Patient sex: M
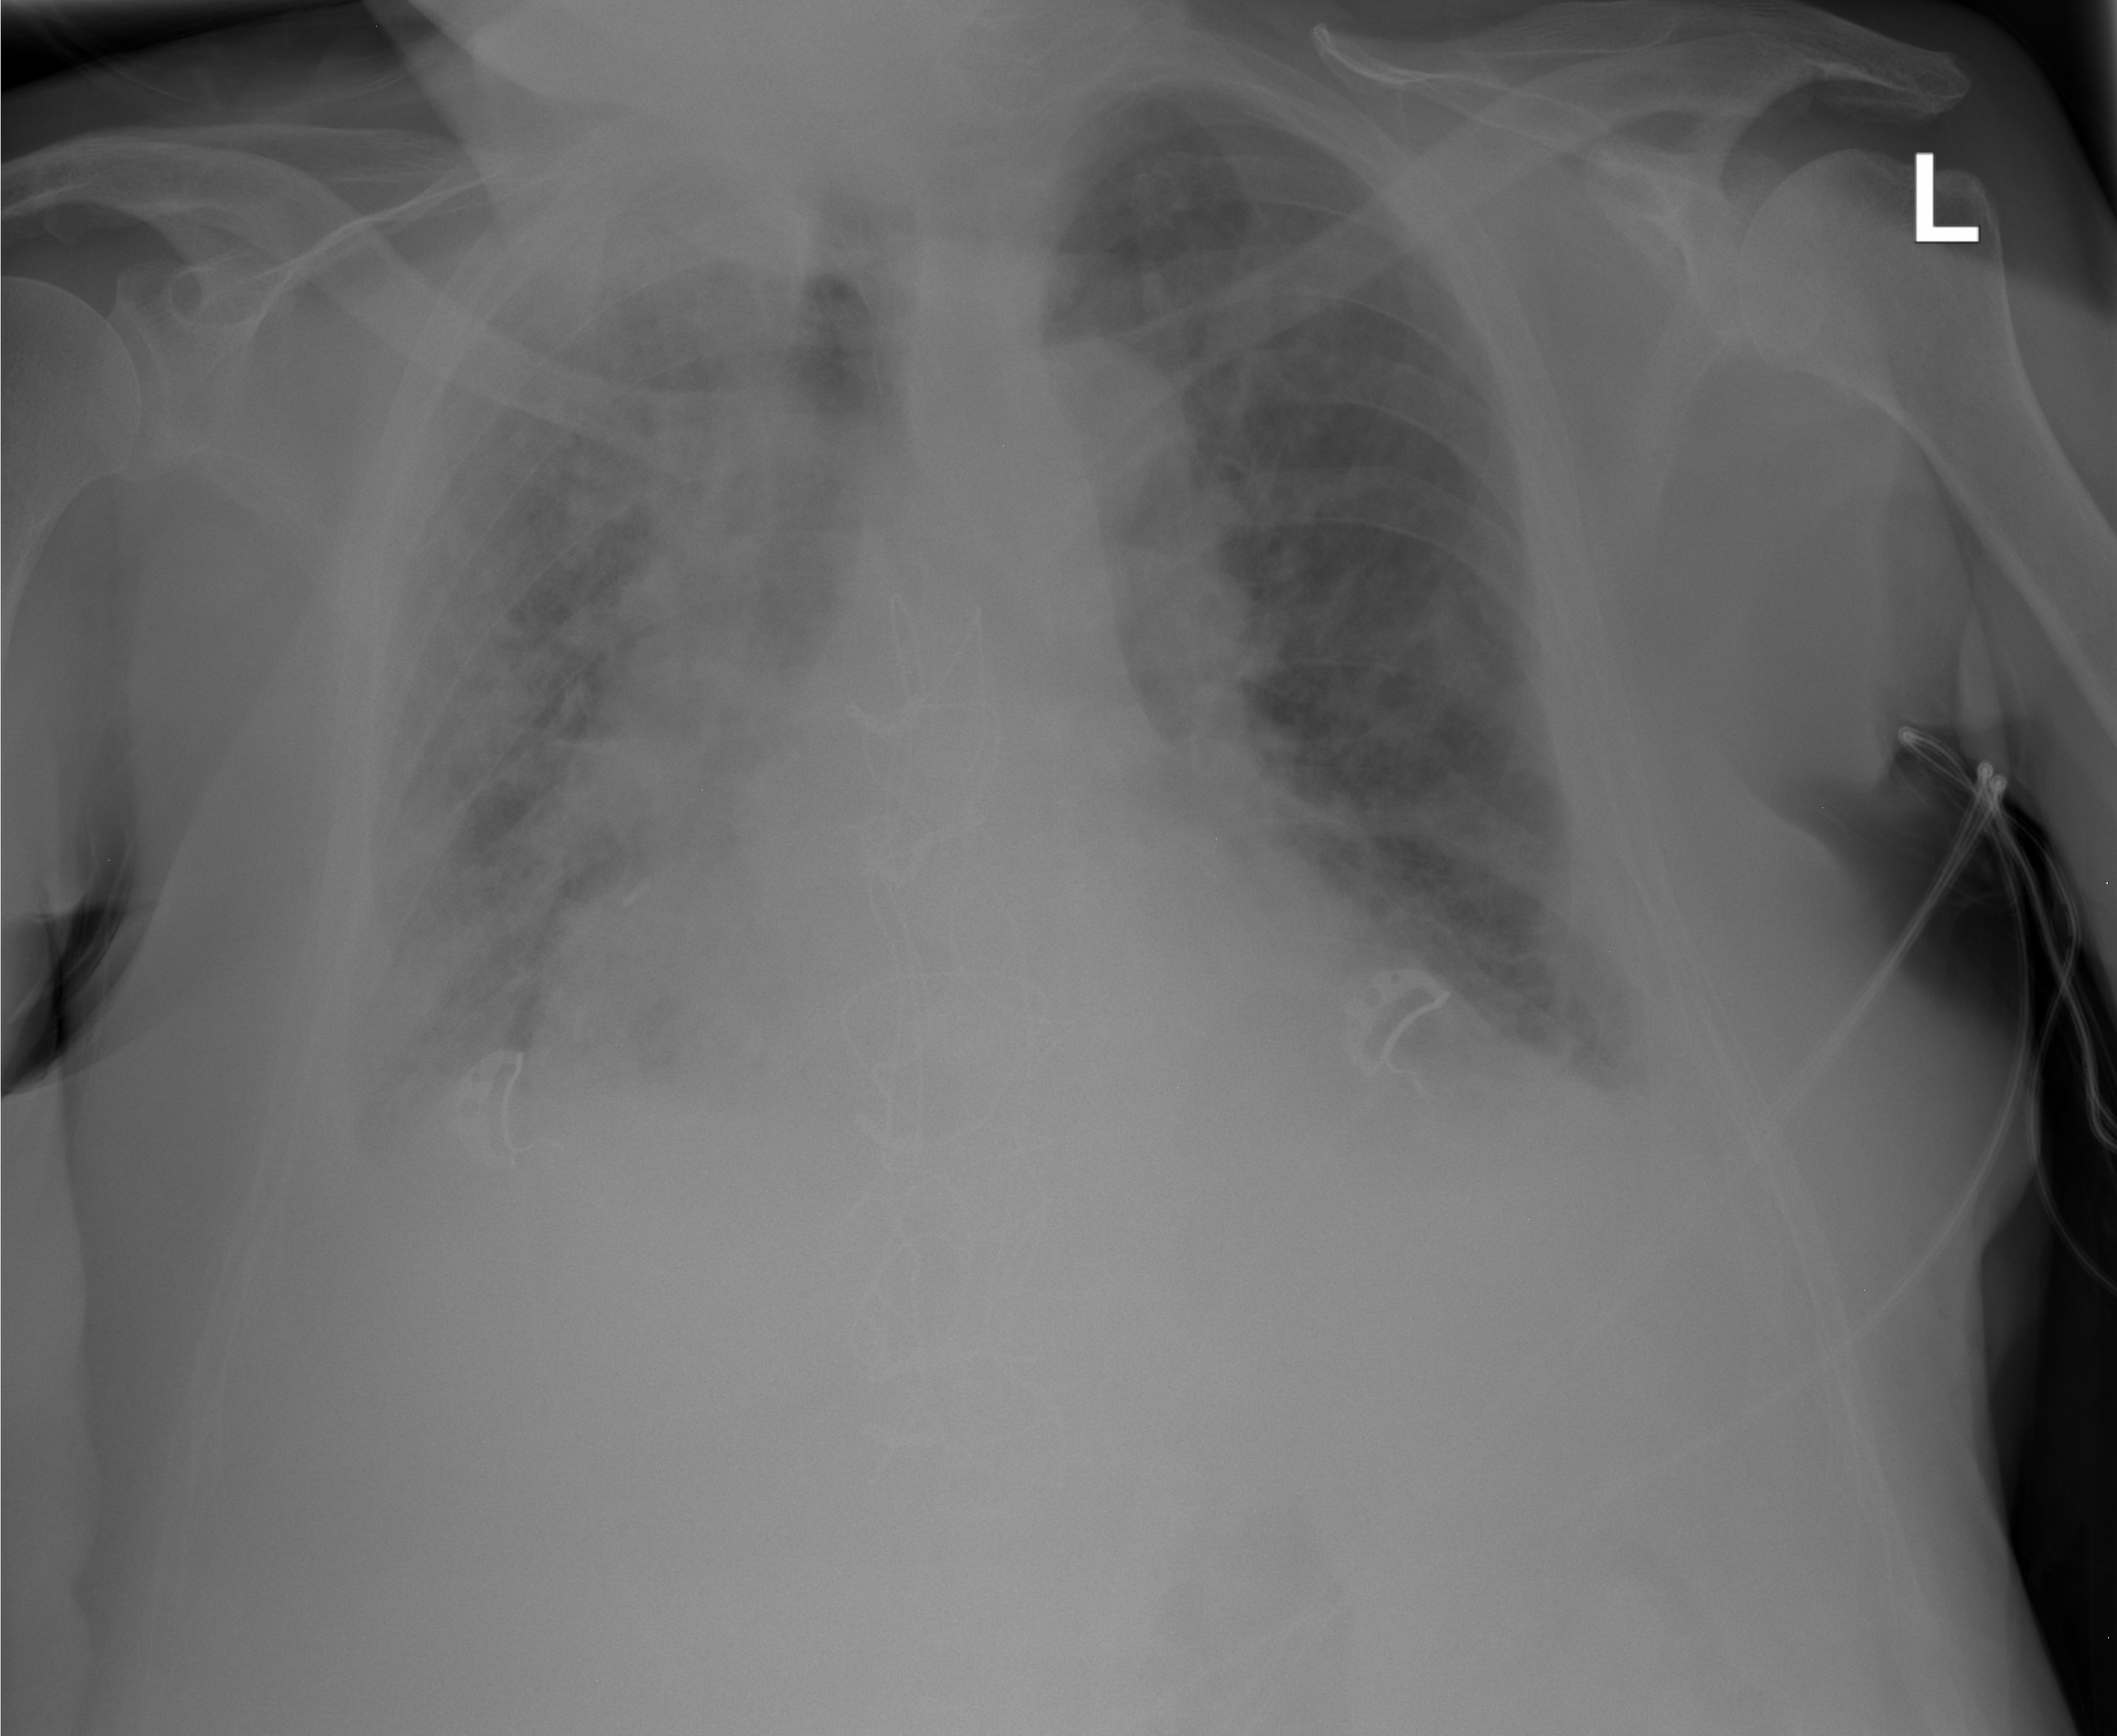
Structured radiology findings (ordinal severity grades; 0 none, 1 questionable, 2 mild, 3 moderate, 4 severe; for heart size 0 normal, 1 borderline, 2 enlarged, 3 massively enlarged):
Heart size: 2
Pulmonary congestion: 3
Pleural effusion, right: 3
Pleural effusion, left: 2
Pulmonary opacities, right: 3
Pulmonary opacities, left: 2
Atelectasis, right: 3
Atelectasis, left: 2